Interaction volume radius: 5 \u00c5
Interaction volume height: 10 \u00c5
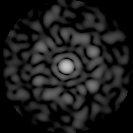
Disorder parameter: 0.7872